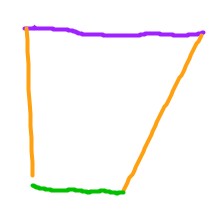
Shape: trapezoid